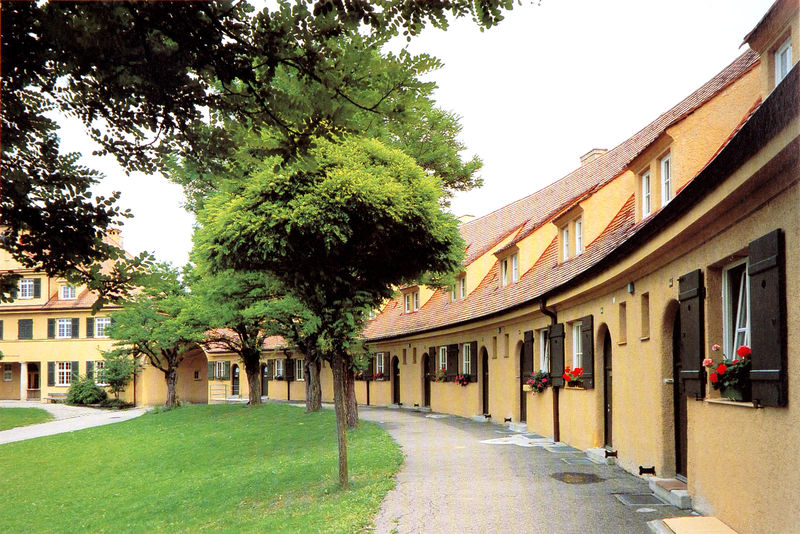
Titel: Altenhof der Siedlung Gmindersdorf
Künstler: Theodor Fischer
Standort: Gmindersdorf/Reutlingen
Institution: Altenhof
Schlagwörter: baum, blätter, gemälde, himmel, laub, weiß, bäume, gelb, grün, ocker, äste, blumen, braun, fenster, hell, holz, lampen, licht, strasse, säulen, tür, anlage, dach, gebäude, gras, haus, park, rasen, rot, weg, wiese, beige, architektur, öl, ast, häuser, natur, zweige, busch, büsche, wege, pflanzen, fensterläden, kamin, rund, schornstein, garten, sommer, bogen, fassade, fassaden, türen, wohnhäuser, moderne, abhang, hang, dächer, giebel, sprossenfenster, allee, farbe, klein, hof, läden, platz, bank, böschung, stämme, arch, architecture, column, red, white, window, hotel, green, modern, windows, yellow, detail, symmetrie, flowers, durchgang, stufen, tor, foto, fotografie, photographie, blumentöpfe, fotorealismus, eingang, blumenkästen, fensterladen, innenhof, wohnhaus, torbogen, dachfenster, gauben, asphalt, pavement, türstock, photo, halbkreis, leben, putz, verputzt, braum, sky, tree, rinde, building, house, landscape, germany, houses, roof, roofs, trees, siedlung, dachgauben, einfahrt, gaube, blumenkasten, geranien, grass, path, shutters, fotographie, color, rundung, wohnen, lebensreform, riemerschmidt, door, gleichheit, town, dachgaube, fußmatte, city, pfade, leaves, rondell, durchfahrt, stallungen, doors, rundbau, courtyard, einstöckig, bricks, buildings, lawn, augsburg, reihenhaus, arbeitersiedlung, fotgrafie, zeigel, rollo, mansarden, gartenstadt, hauptgebäude, reihenhäuser, circle, wohnanlage, ausgebaute stallungen, braune fensterläden, büschwe, gulli, haupttrakte, howard, innehof, lukarne, renoviert, rubinien, sprossenfenstser, geranium, sidewalk, gekippt, bäumen, round, photograph, photography, inn, ung, community, kleinbürger, stucco, beume, walkway, grauer himmel, red roof, tile roof, fuggerei, curve, apartment, apartments, weg#bäume, häuseranlage, augsbur, gateway, housing, cheerful, neighbors, cul de sac, drains, flower-box, arched doors, window pots, begonias, motel, 나무, 창문, 집, 잔디, 획일적, 둥글다, 벽돌지붕, 둥근 길